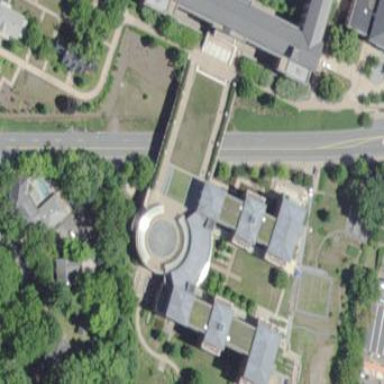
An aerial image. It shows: University building with bridge.